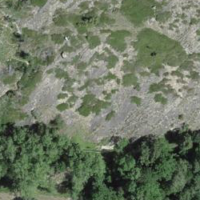
EUNIS habitat code: 32
Species observed at this site:
Saponaria ocymoides
Berberis vulgaris